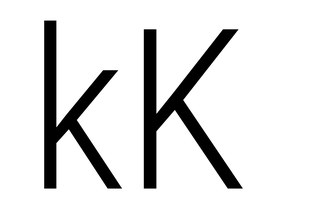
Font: Roboto_Condensed_Light